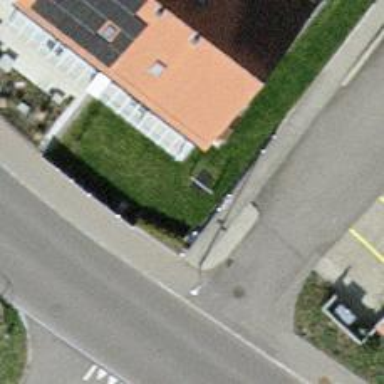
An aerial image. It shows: Post box is visible.